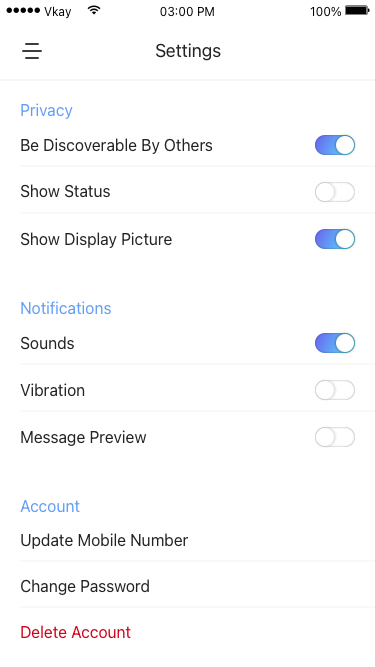
Text in this UI design:
Settings
Sounds
Vibration
Message Preview
Notifications
Delete Account
Update Mobile Number
Change Password
Account
Be Discoverable By Others
Show Status
Show Display Picture
Privacy